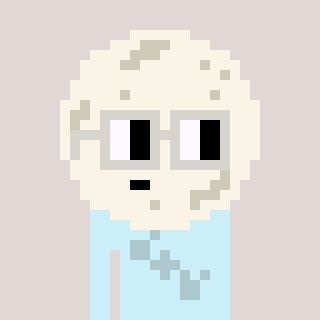
a pixel art character with square light gray glasses, a moon-shaped head and a cold-colored body on a warm background